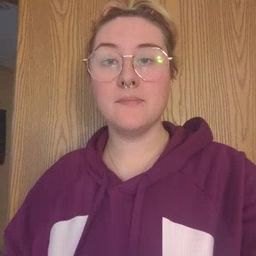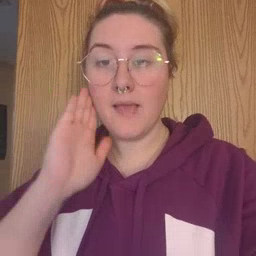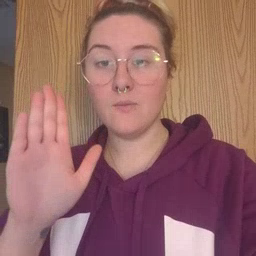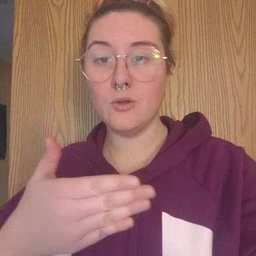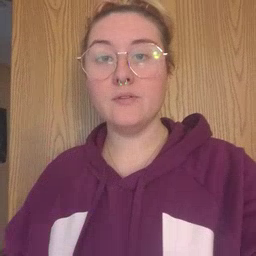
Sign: bedroom